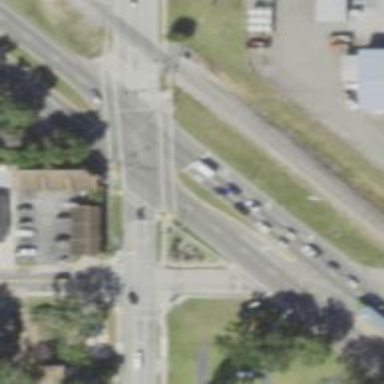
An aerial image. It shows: Solid stop line on the road marking.